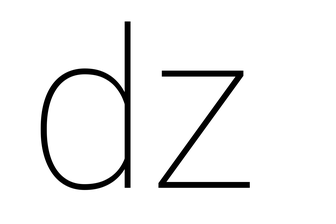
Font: Roboto_Thin